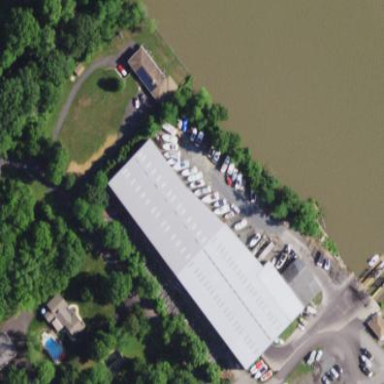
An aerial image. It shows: Boatyard located near waterway.